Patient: sex M, age 60
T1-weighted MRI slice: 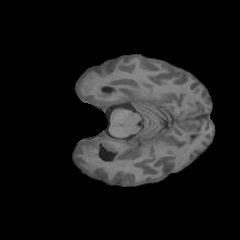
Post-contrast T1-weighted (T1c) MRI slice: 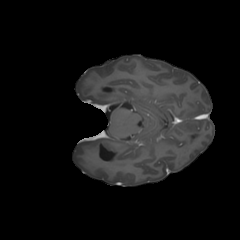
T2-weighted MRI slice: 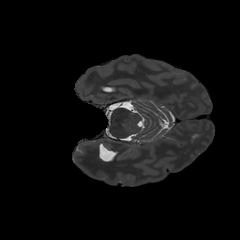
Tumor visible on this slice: yes
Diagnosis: Glioblastoma, IDH-wildtype
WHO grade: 4